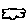
Label: cloud